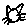
Label: cat